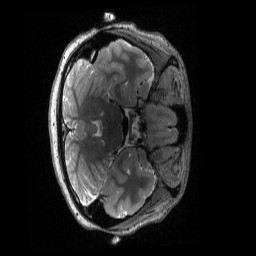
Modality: T2w
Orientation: axial
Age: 27
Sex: female
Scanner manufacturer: siemens
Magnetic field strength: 3 T
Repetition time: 3.2 s
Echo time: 0.563 s